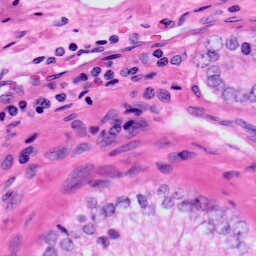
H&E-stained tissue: Prostate